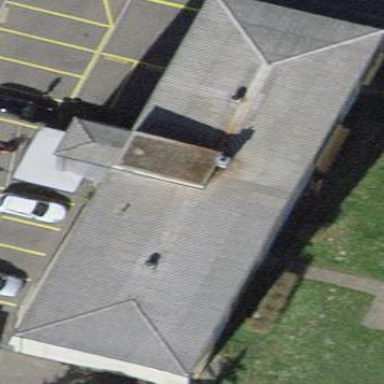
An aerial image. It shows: Flat-roofed apartment building.